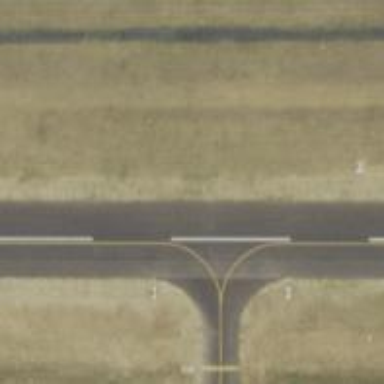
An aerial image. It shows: Asphalt runway at the airport.